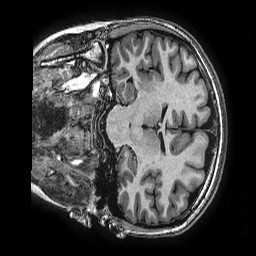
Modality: T1w
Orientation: coronal
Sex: female
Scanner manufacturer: ge
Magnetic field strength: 3 T
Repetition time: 0.0077 s
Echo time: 0.003436 s